Question: Below you see my view hierarchy. The view with green color is the last view. From the last view I want show another view, indicated by the black arrow.
However when the user wants to navigate back from this view, the initial view (indicated by yellow arrow) should be presented. I could make a segue from last view to the "black arrow" view. But how can I show the initial view (yellow arrow) when user goes back?

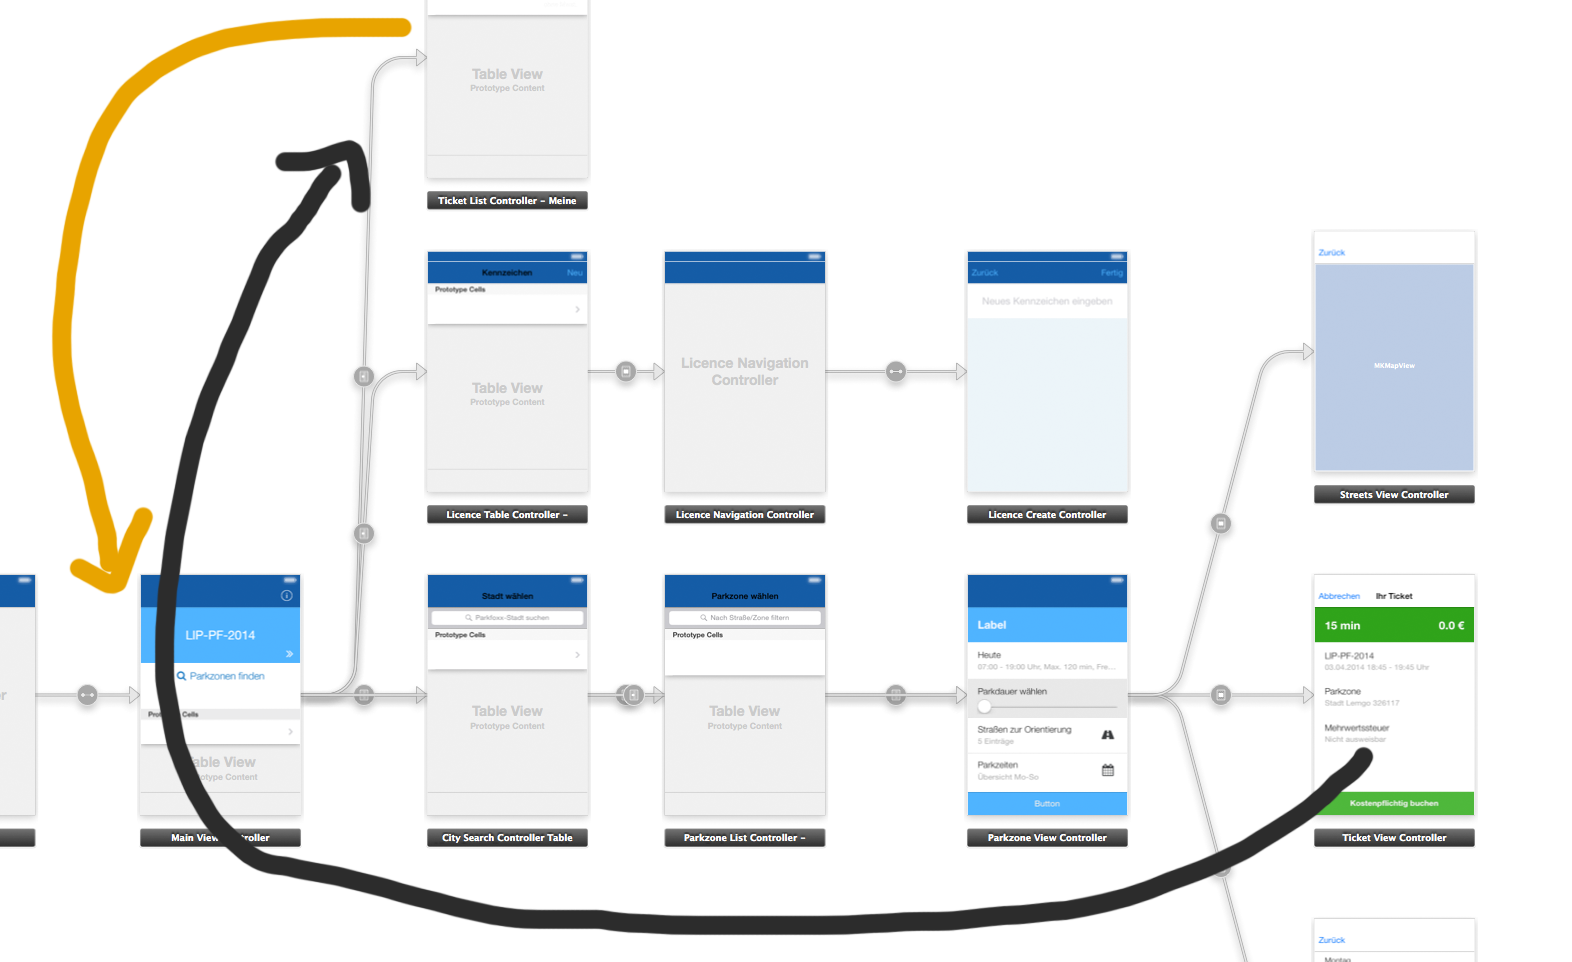
Answer: Well, then it depends on your segues, if all of them is type, then your green VC will be embedded too. If it is, then you can navigate through all your hierarchy via '[self.navigationController popToViewController:desiredViewController animated:YES]'.
Pops view controllers until the specified view controller is at the top of the navigation stack.
<URL>
If you still want to use modal presentation, you could create 'delegate' property to bind your greenController with controller, which presented it (or use NSNotificationCenter to listen your modal view controller event). Once user pressed on dismissing, controller which presented greenController redirects it with no animation to yellow one. It will create the illusion that once you dismissed your controller underneath is yellowController. However, it still depends on your transition needs between yellow-green controllers.